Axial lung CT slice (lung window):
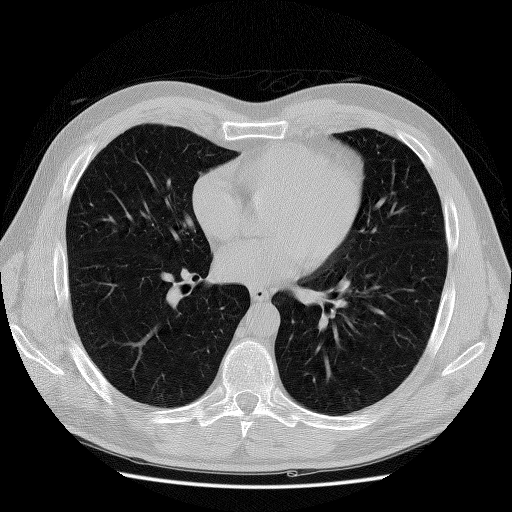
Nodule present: no